Question: I've implemented a basic search into my Sonos app, but the results are disabled and not accessible:

## Response:
'''
<soap:Envelope xmlns:soap="http://schemas.xmlsoap.org/soap/envelope/" xmlns:tns="http://www.sonos.com/Services/1.1">
<soap:Body>
<searchResponse xmlns="http://www.sonos.com/Services/1.1">
<searchResult>
<index>0</index>
<count>1</count>
<total>1</total>
<mediaMetadata>
<id>Artist:phish</id>
<itemType>artist</itemType>
<title>Phish</title>
<authrequired>0</authrequired>
<canPlay>false</canPlay>
</mediaMetadata>
</searchResult>
</searchResponse>
</soap:Body>
</soap:Envelope>
'''
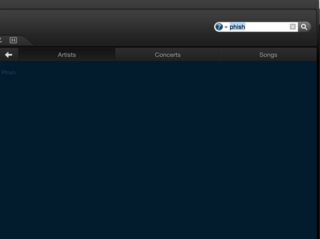
Answer: I'm guessing that you want that Phish result to be a container in to which a user can browse. In that case, you should be returning 'mediaCollection' objects and not 'mediaMetadata'.